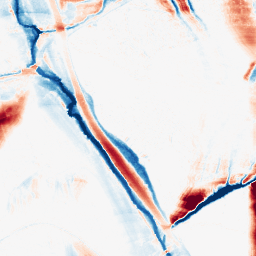
Category: morphological
Decomposition family: morphological_ellipse
Decomposition parameters: operation: average
width: 10
height: 50
Upsampling method: edge_directed
Upsampling parameters: scale: 2
Upsampling scale: 2